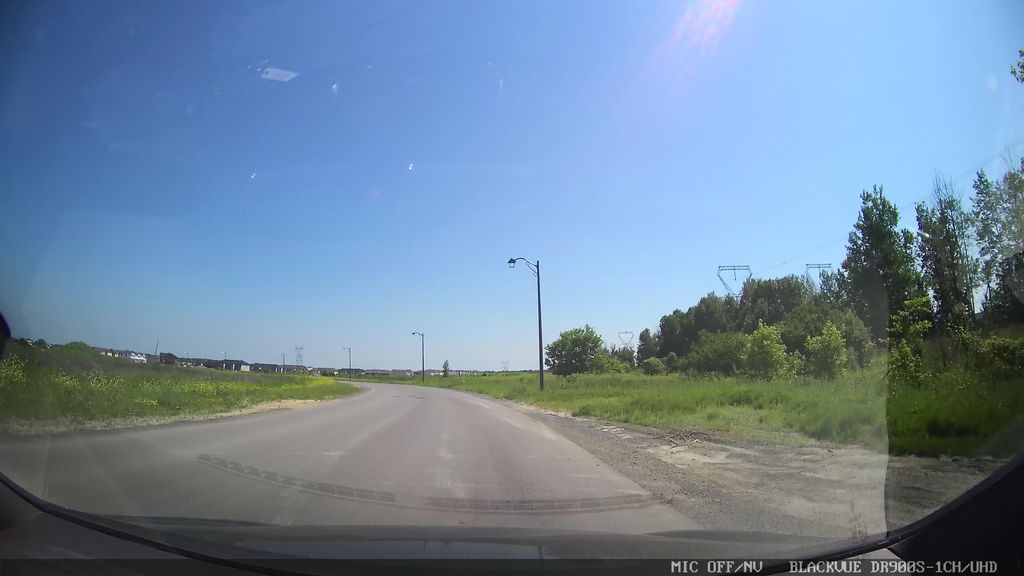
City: ottawa-gatineau